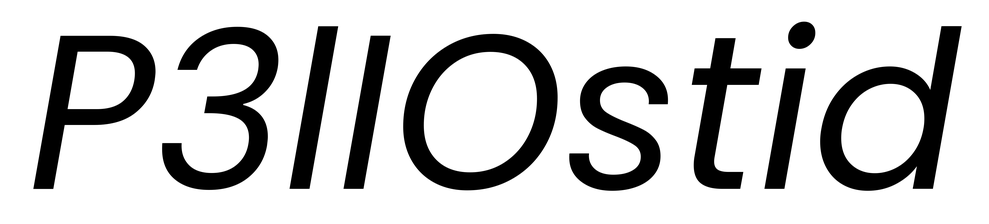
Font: Poppins-Italic